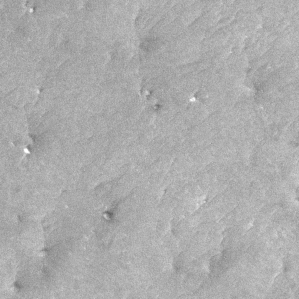
Label: frost